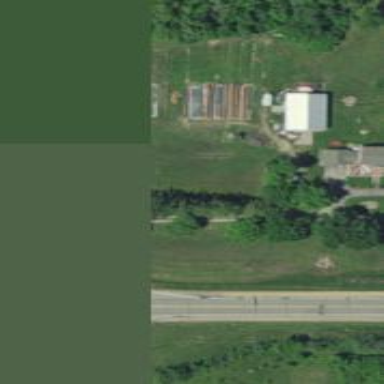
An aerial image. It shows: Farmyard area.